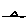
Label: triangle